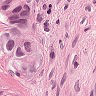
Metastatic tissue present: yes